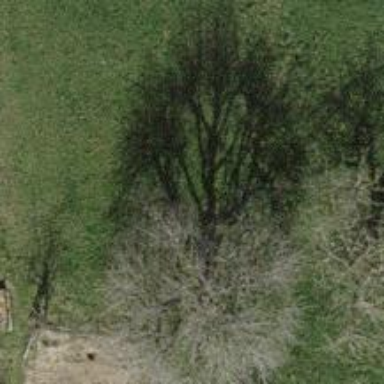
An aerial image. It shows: Single tag "natural: tree."